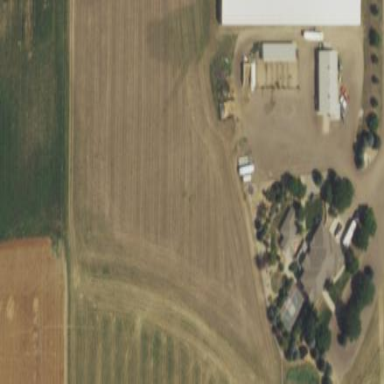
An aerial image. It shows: Farmyard area.